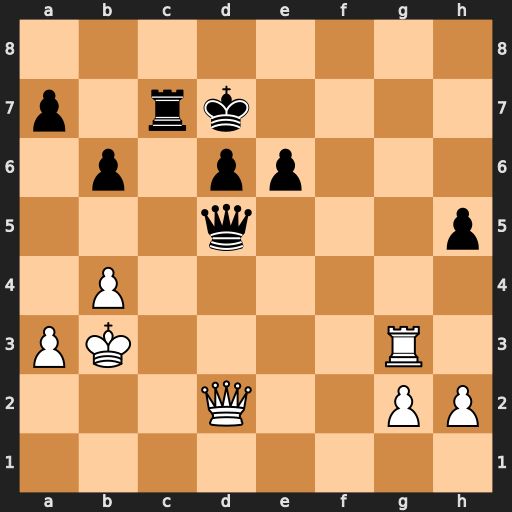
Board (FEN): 8/p1rk4/1p1pp3/3q3p/1P6/PK4R1/3Q2PP/8
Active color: w
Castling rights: -
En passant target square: -
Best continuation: Qxd5 exd5 Rg7+